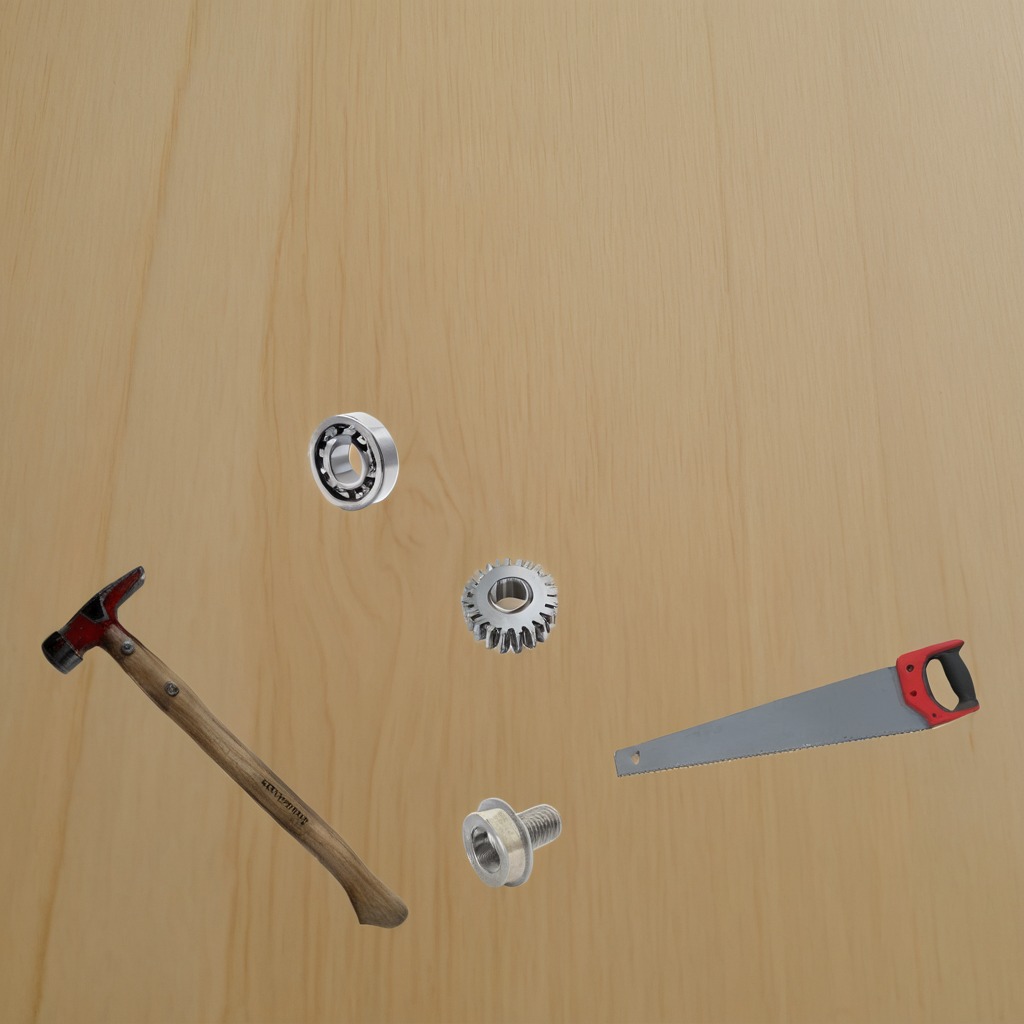
A ball bearing, a gear with teeth, a hammer, a machine screw, and a saw are lying on the plywood surface.